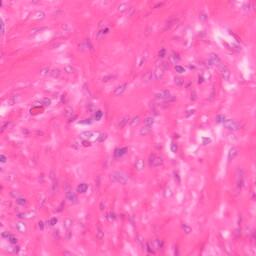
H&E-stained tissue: Colon